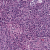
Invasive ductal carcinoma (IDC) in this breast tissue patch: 1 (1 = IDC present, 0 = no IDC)